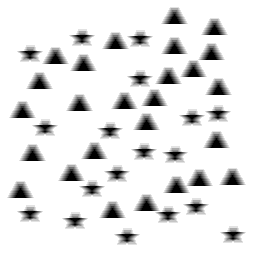
Squares: 0
Triangles: 26
Stars: 18
Total shapes: 44